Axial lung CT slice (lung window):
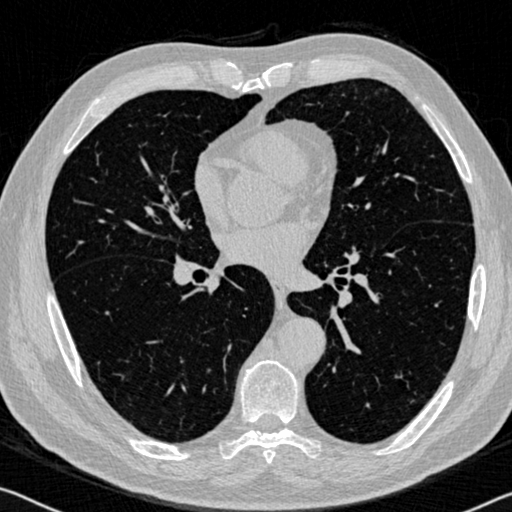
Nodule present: no